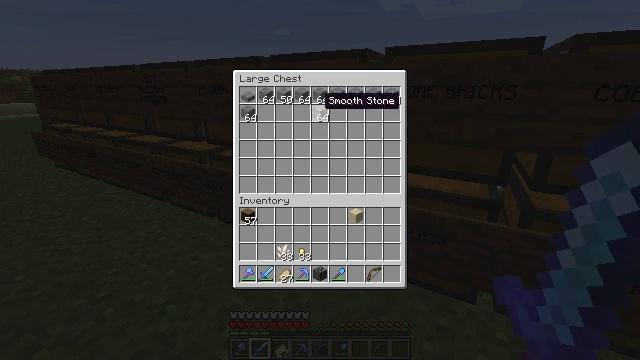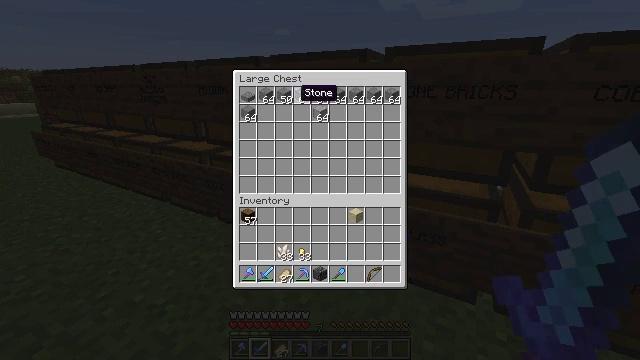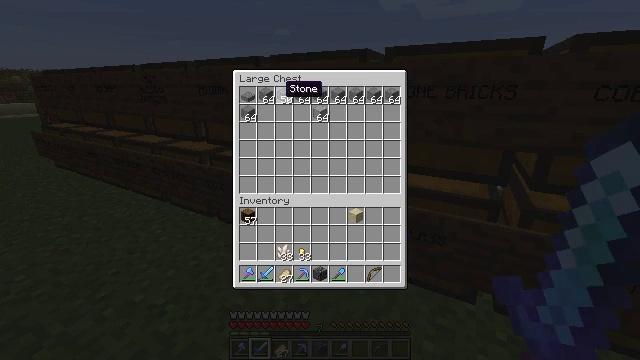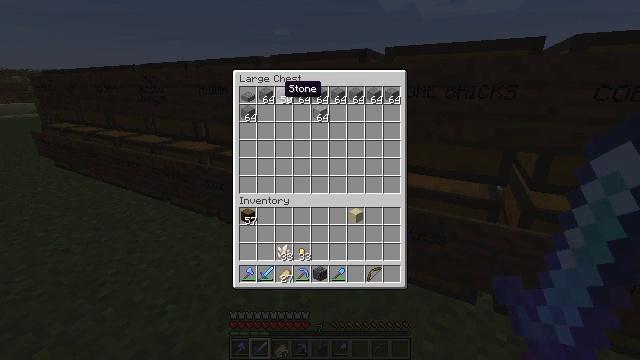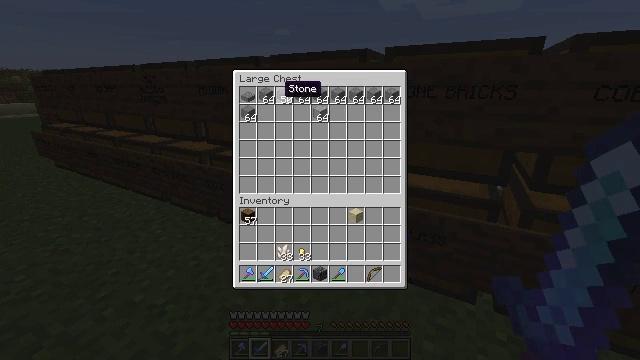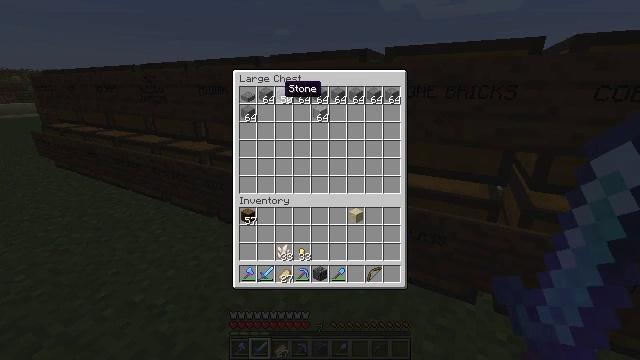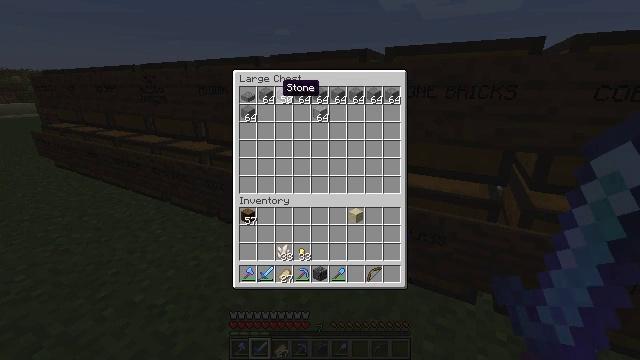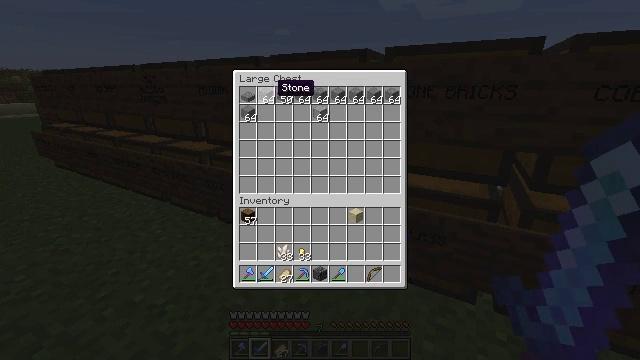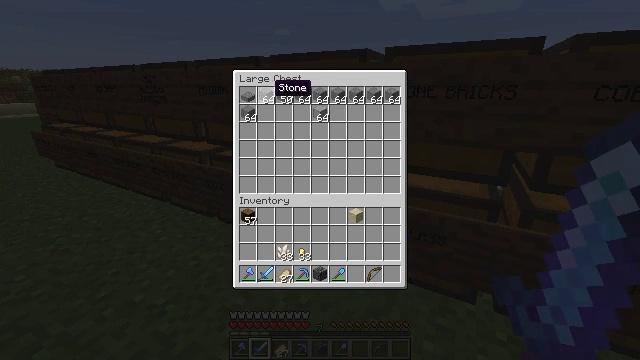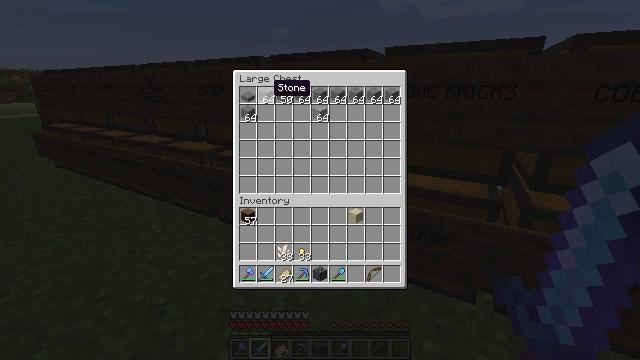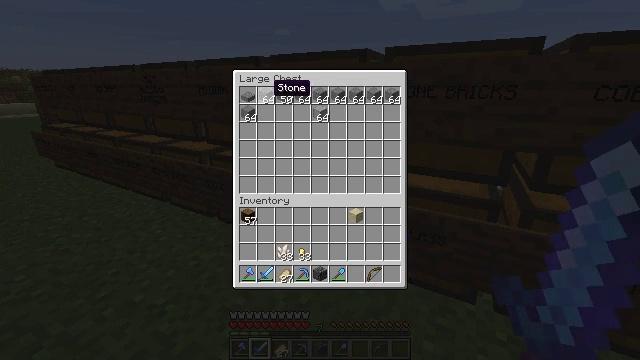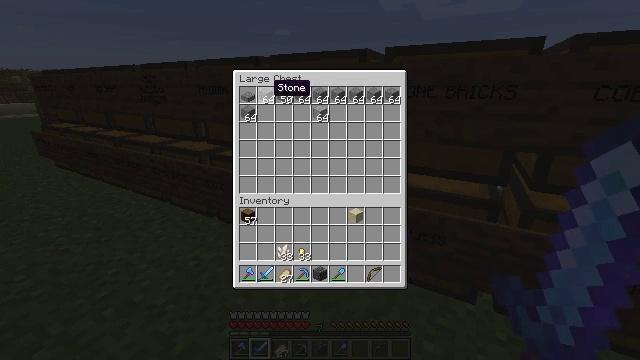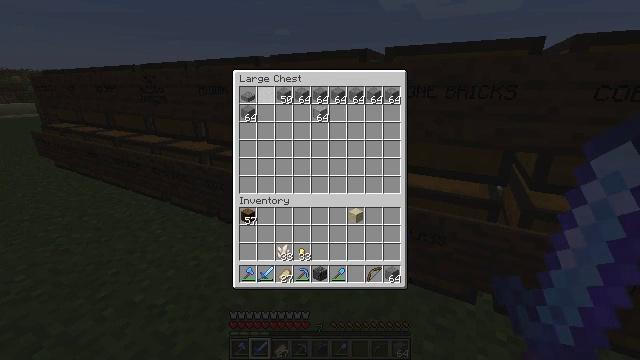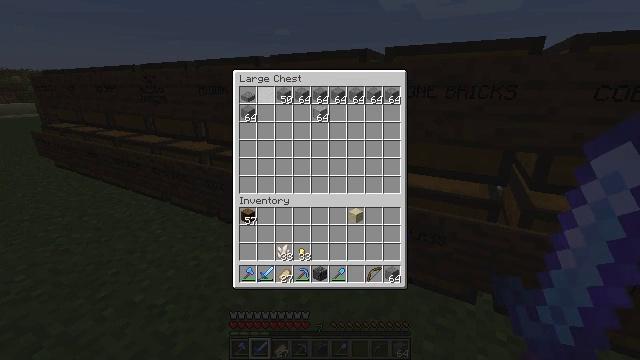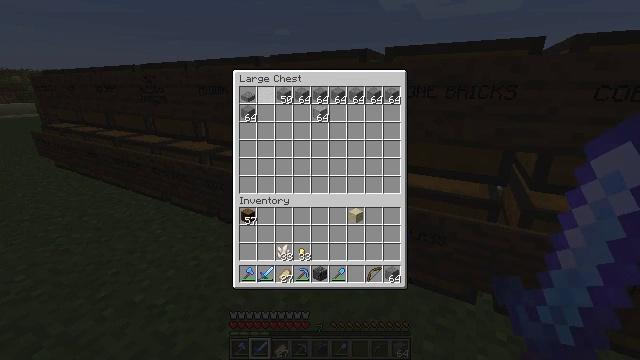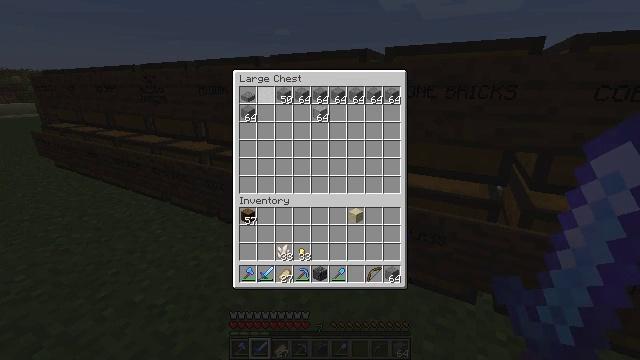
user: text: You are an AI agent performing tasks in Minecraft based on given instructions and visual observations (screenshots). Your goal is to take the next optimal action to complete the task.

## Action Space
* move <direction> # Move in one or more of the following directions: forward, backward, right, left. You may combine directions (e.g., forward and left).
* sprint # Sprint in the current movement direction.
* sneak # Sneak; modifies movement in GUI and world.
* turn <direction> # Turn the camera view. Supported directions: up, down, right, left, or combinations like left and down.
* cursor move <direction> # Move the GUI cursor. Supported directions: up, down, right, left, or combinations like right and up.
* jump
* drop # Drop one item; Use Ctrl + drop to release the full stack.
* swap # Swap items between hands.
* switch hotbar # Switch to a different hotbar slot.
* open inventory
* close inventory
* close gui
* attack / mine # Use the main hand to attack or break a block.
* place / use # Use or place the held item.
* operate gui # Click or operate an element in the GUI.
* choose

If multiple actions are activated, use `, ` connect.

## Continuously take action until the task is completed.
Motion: motion action
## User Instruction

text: Craft an iron trapdoor.
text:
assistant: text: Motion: sneak, cursor move left and up
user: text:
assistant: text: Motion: sneak, cursor move left
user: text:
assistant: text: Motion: sneak
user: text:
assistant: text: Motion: sneak
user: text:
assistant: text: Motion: sneak
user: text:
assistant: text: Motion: sneak
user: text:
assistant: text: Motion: sneak
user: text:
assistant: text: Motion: sneak
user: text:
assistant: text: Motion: sneak
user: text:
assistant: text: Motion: sneak
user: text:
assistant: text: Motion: sneak
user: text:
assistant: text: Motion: sneak, operate gui
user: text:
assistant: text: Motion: sneak, operate gui
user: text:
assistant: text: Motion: sneak
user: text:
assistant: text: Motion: sneak
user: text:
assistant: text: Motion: sneak
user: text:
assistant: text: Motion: sneak
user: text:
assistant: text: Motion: sneak
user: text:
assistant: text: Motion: sneak
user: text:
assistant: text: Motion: no_op
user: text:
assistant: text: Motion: no_op
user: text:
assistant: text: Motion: no_op
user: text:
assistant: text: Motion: no_op
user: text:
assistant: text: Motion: no_op
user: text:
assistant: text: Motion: no_op
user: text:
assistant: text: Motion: no_op
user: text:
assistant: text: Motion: no_op
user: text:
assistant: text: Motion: no_op
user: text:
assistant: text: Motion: no_op
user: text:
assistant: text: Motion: close gui